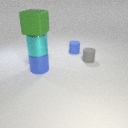
large green rubber cube above large cyan metal cylinder